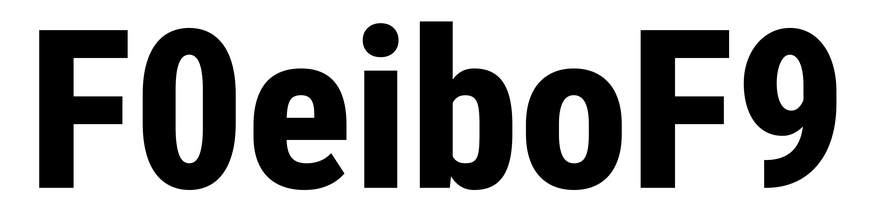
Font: Roboto_Condensed_ExtraBold